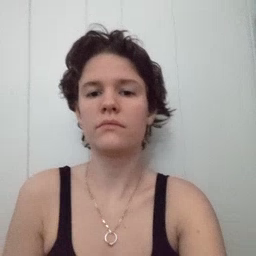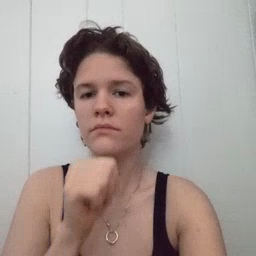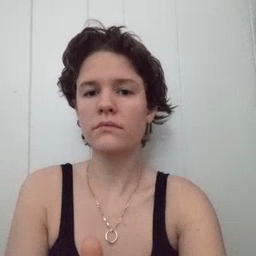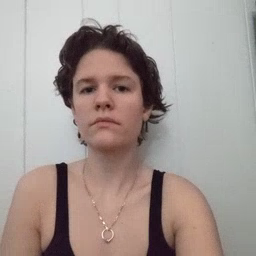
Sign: not